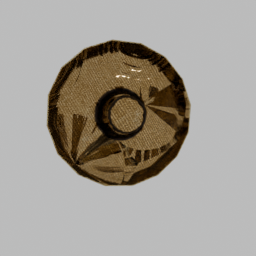
Label: people